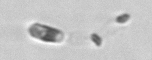
Label: Chaetoceros